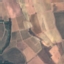
Land use / land cover: PermanentCrop